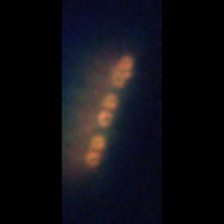
Taxon: Chaetoceros
Group: Diatoms